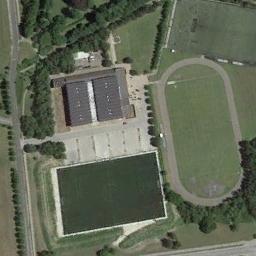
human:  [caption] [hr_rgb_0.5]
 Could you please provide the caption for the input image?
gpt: Track and field are built on the lawn next to the building .

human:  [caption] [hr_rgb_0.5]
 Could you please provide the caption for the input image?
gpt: The ground track field is next to two gray houses and a lawn is next to the ground track field .

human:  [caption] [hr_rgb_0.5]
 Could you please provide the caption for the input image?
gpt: All the fields are green except the track .

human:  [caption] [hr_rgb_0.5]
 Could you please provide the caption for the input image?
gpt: There are many buildings next to the ground track field .

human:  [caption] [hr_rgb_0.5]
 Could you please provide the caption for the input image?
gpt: There are two black buildings beside the ground track field .